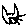
Label: cat